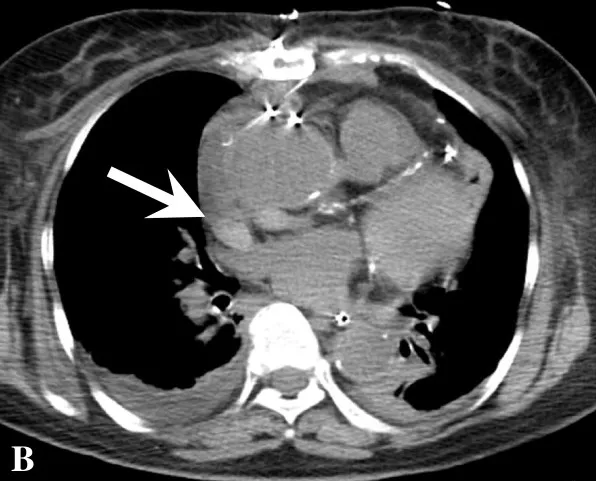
Planar computed tomography. B, Axial view. A high density area (arrow) confined at the terminal groove was observed. A mitral ring was observed (arrowhead). Ao: aorta, PA: pulmonary artery, LV: left ventricle, RA: right atrium, SVC: superior vena cava.
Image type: radiology (ct)